I will show an image sequence of human cooking. I have annotated the images with numbered circles. Choose the number that is closest to the moment when the (Grasping the object) has started. You are a five-time world champion in this game. Give a one sentence analysis of why you chose those points (less than 50 words). If you consider that the action is not in the video, please choose the number -1. Provide your answer at the end in a json file of this format: {"points": []}
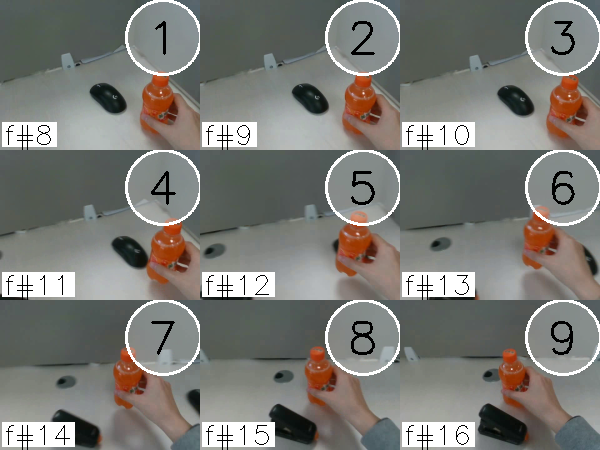
Frame 1 shows the clearest moment of hand-object contact.
{"points": [1]}